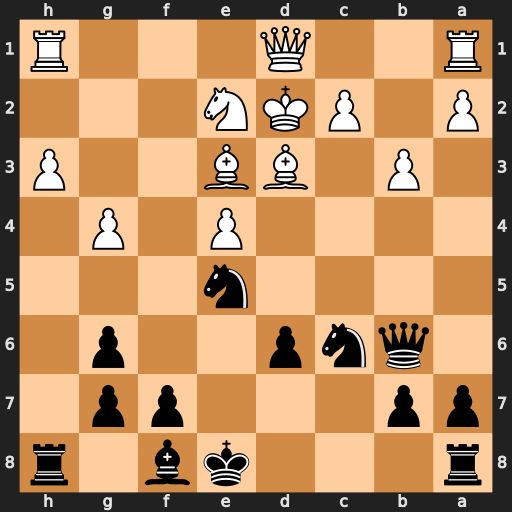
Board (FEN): r3kb1r/pp3pp1/1qnp2p1/4n3/4P1P1/1P1BB2P/P1PKN3/R2Q3R
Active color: b
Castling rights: kq
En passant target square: -
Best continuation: Nf3+ Kc3 Qxe3